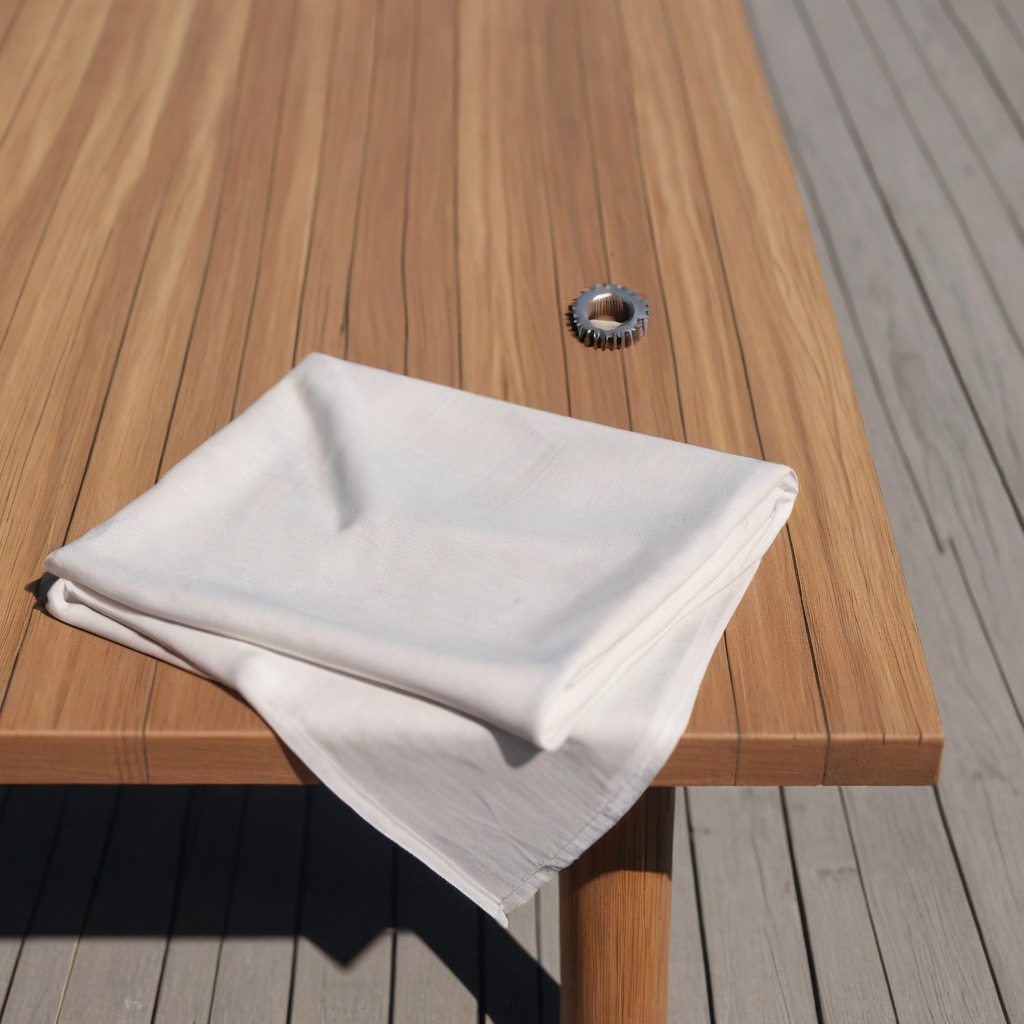
A steel gear with teeth lies on the wooden table in an outdoor workshop during daytime bright natural light soft shadows worn but beneath the cloth.